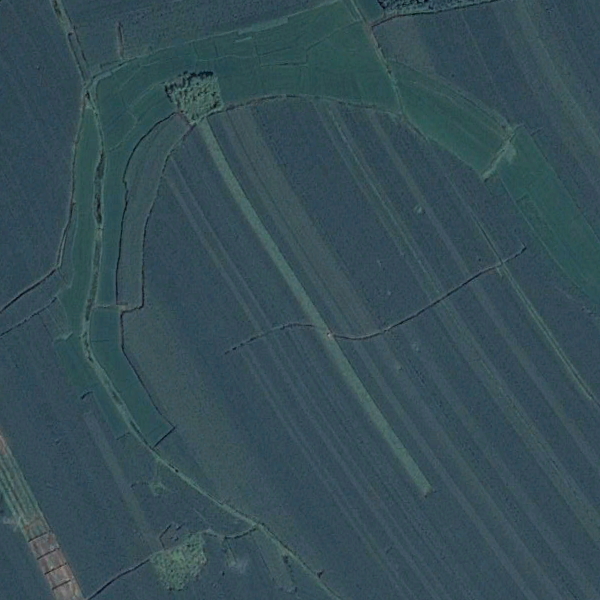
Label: Farmland